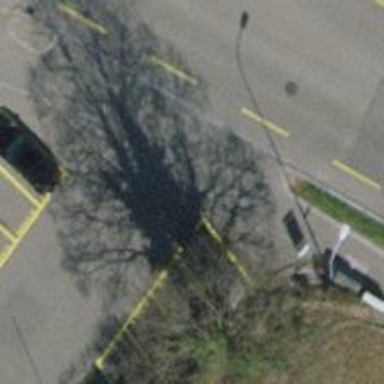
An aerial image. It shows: Unmarked crossing on the road.